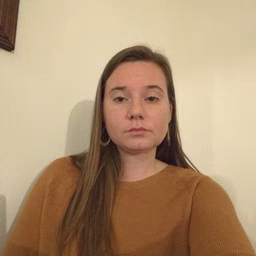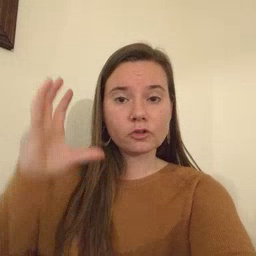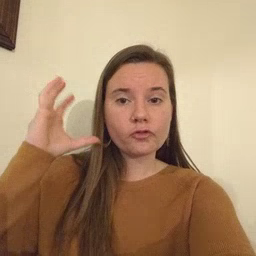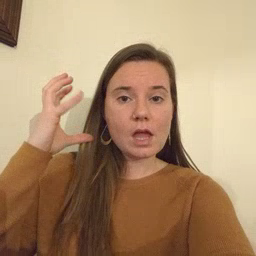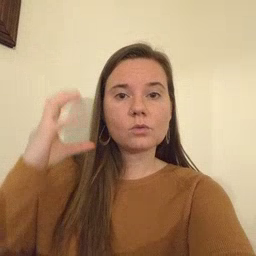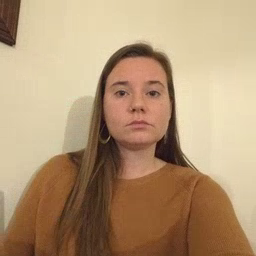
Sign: radio